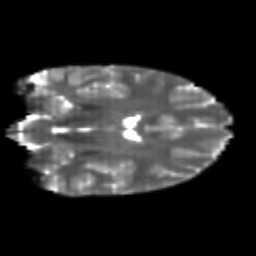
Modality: T2w
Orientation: coronal
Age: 20
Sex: female
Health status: healthy
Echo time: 0.074 s